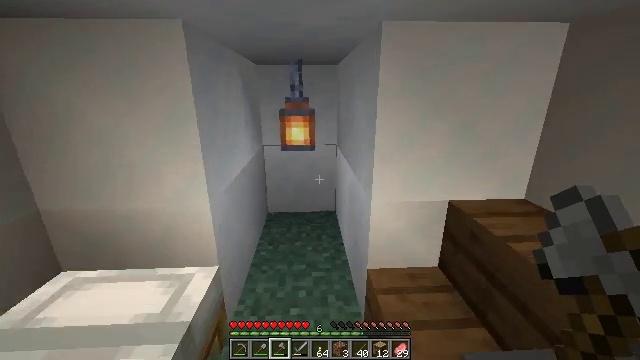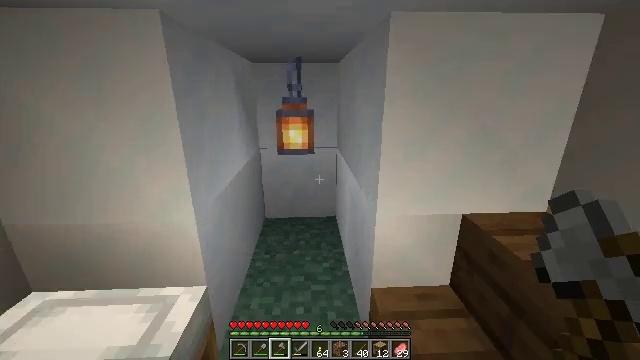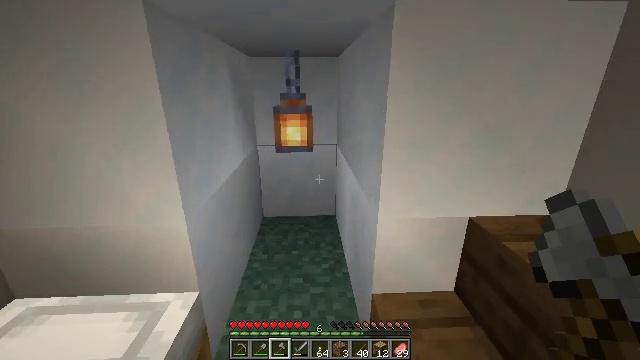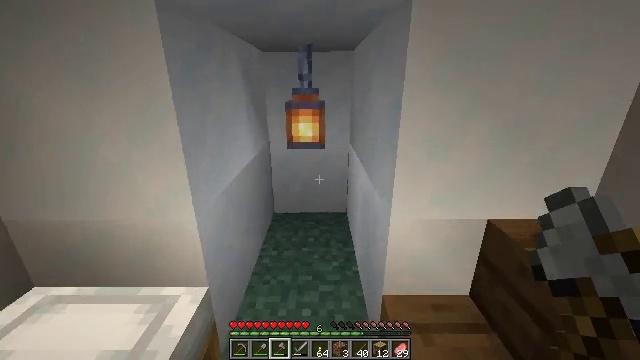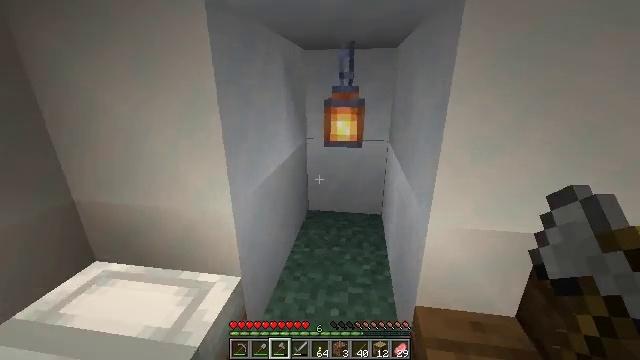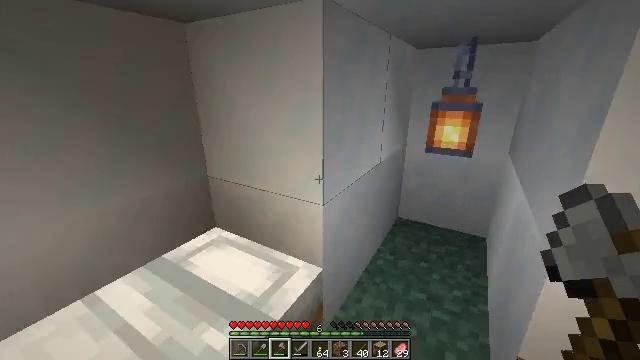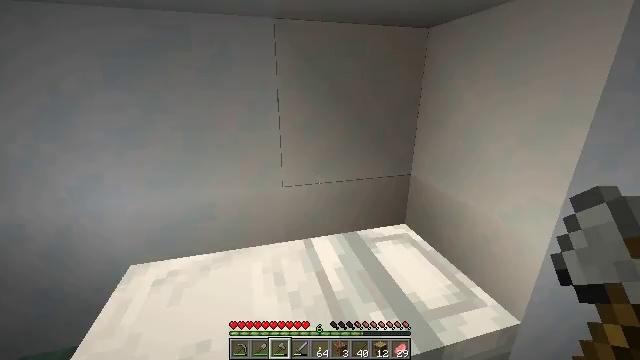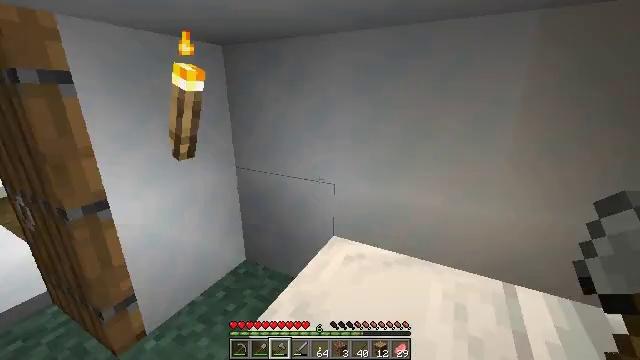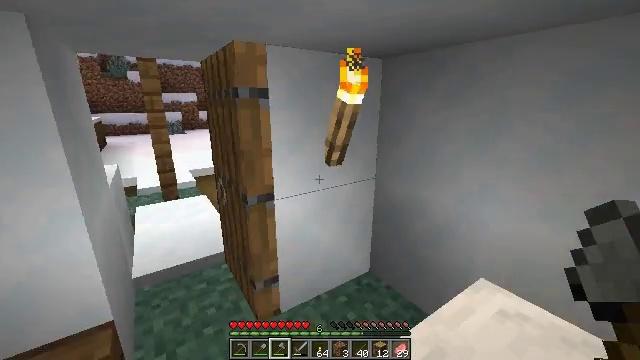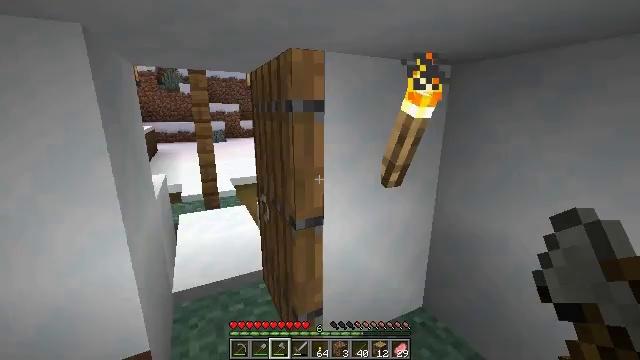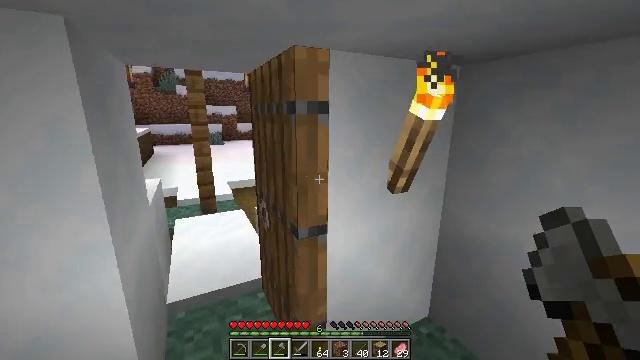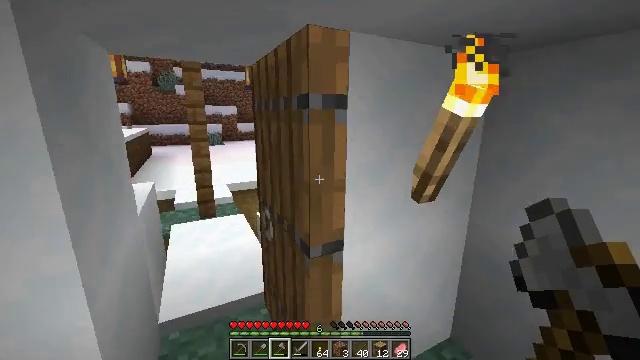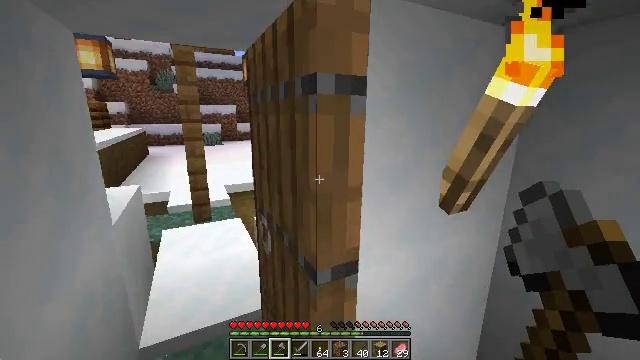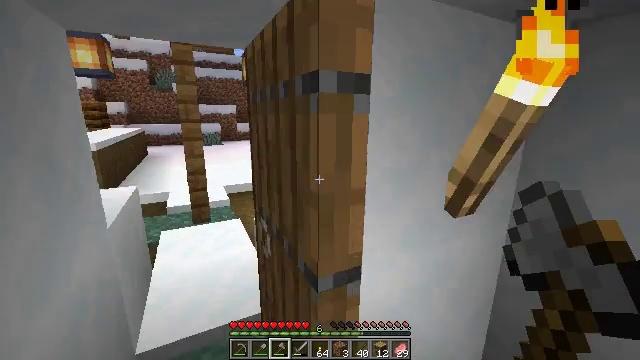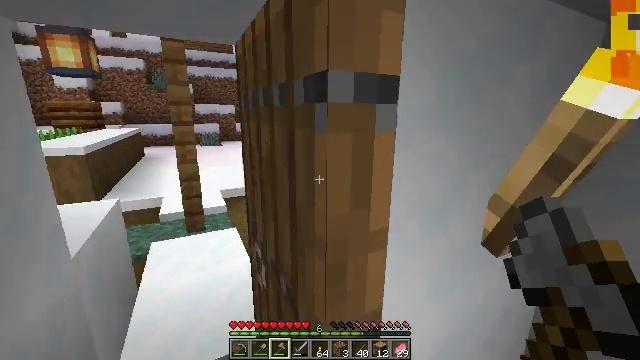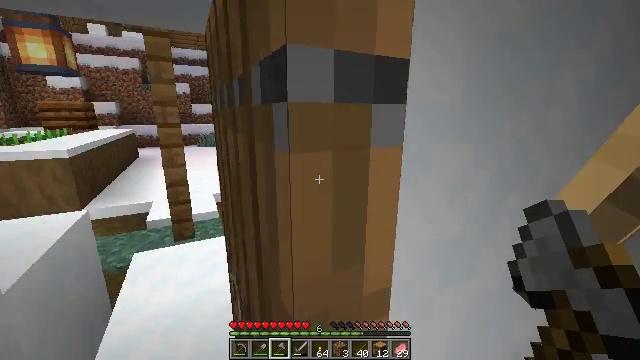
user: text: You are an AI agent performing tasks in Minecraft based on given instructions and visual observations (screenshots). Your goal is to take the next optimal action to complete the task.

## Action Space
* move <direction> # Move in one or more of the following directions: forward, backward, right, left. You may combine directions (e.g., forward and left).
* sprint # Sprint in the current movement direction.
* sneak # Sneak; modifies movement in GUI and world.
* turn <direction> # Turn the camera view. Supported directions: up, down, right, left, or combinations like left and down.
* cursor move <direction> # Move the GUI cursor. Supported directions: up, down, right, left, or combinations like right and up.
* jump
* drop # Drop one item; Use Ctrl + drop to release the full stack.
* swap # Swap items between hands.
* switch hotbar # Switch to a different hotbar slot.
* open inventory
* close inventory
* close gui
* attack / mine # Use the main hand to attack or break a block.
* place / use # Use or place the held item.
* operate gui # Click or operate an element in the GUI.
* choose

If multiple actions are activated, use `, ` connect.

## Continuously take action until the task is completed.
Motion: motion action
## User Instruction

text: Dig up potatoes from the soil.
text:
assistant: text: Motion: no_op
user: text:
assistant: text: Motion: no_op
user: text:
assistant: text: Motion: turn left
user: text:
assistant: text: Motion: turn left
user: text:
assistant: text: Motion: turn left
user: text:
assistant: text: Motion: move left, turn left
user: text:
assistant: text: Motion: move left, turn left and up
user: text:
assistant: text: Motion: move forward and move left, turn left and up
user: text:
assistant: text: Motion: move forward and move left, turn left and up
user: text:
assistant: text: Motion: move forward and move left
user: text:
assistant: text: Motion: move forward
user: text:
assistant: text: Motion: move forward
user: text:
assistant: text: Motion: move forward
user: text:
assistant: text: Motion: move forward
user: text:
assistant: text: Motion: move forward
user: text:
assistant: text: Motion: move forward, turn left
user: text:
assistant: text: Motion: move forward, turn left
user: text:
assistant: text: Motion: move forward and move left, turn left
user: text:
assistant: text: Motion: move forward and move left
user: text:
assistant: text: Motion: move forward and move left
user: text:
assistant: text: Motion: move forward and move left
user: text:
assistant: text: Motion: move forward and move left, turn right
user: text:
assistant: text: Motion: move forward and move left, turn right
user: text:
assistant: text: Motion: move forward and move left
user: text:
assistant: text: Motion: move forward and move left
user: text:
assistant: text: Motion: move forward and move left
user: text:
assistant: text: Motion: move forward and move left, turn right
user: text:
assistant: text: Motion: move forward, turn right
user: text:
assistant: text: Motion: move forward, turn right
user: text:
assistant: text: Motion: move forward